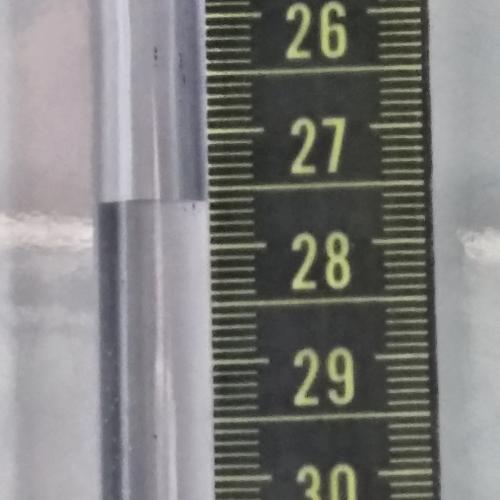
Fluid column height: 27.6 cm